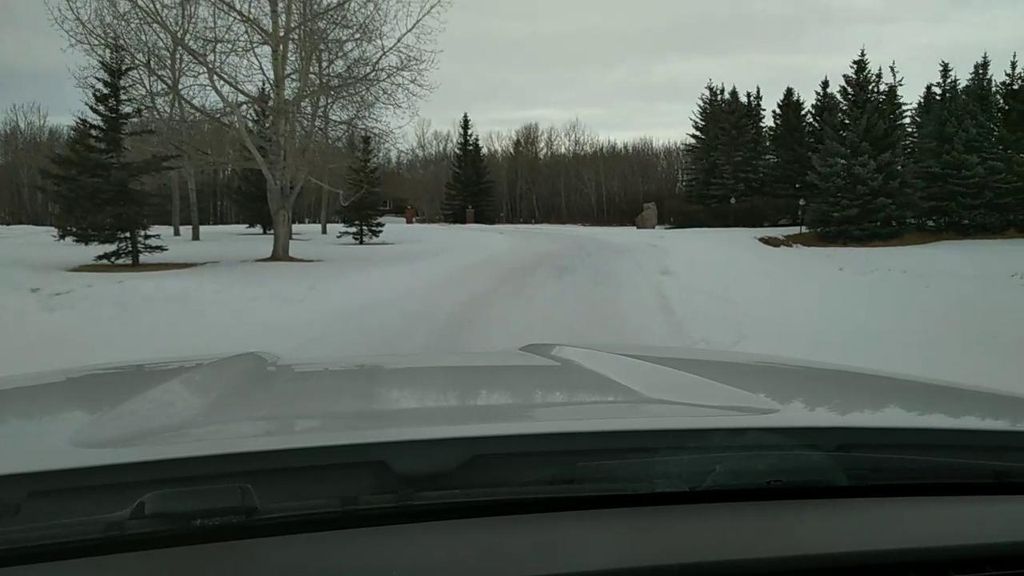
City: calgary